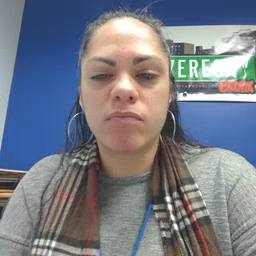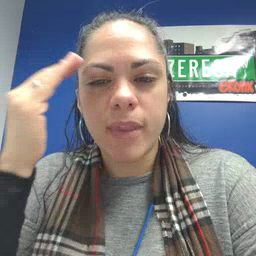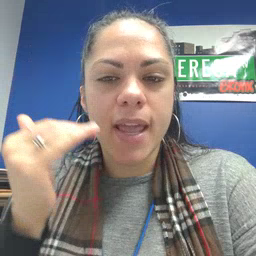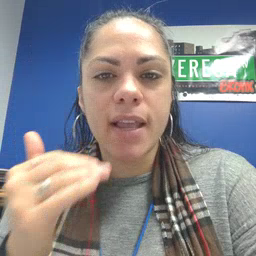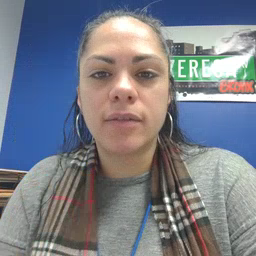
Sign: head